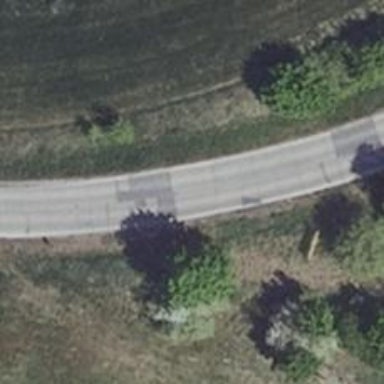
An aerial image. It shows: Secondary road with asphalt surface.